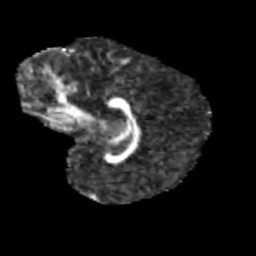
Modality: FA
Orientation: sagittal
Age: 9
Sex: female
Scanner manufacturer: siemens
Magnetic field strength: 3 T
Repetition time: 3.8 s
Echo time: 0.07 s